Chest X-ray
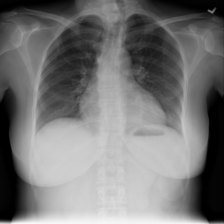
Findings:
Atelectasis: negative
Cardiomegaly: negative
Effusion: negative
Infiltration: positive
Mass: negative
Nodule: negative
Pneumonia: negative
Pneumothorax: negative
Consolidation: negative
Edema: negative
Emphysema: negative
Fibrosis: negative
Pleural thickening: negative
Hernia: negative